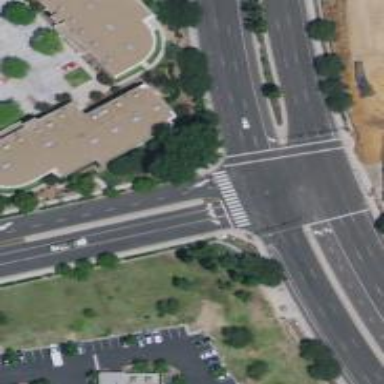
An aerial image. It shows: Secondary road with separate asphalt sidewalks.